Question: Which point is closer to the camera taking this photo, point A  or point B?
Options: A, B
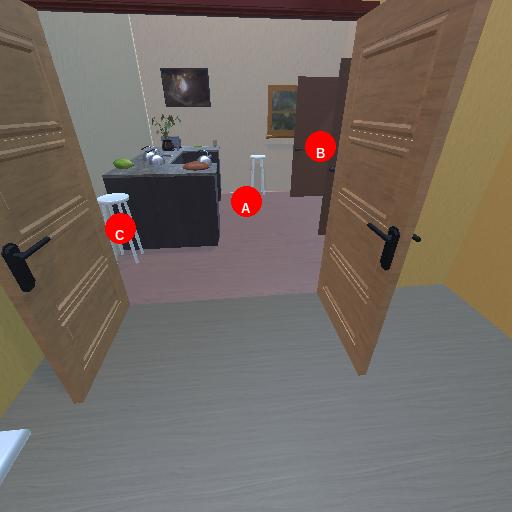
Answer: A